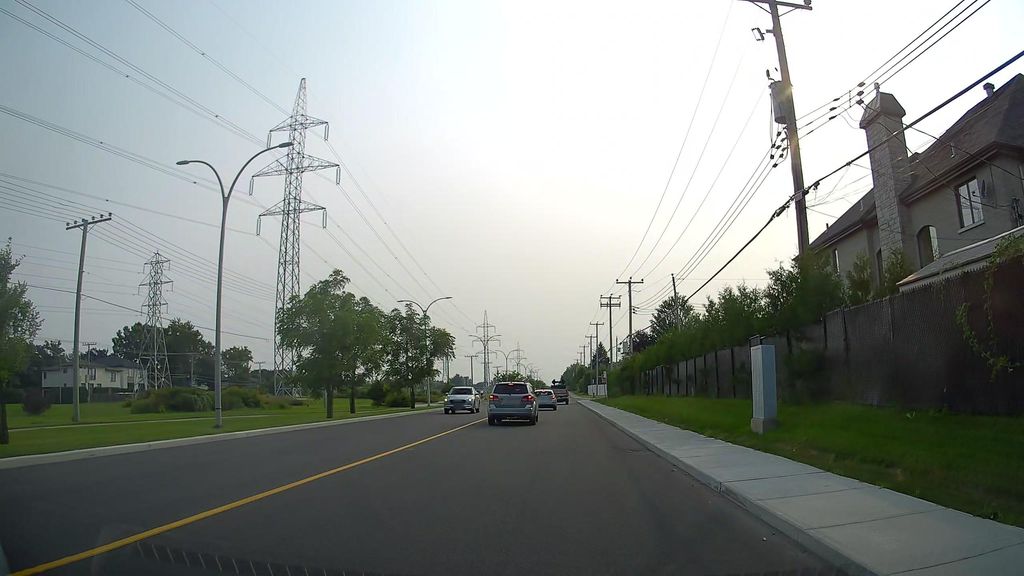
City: montreal